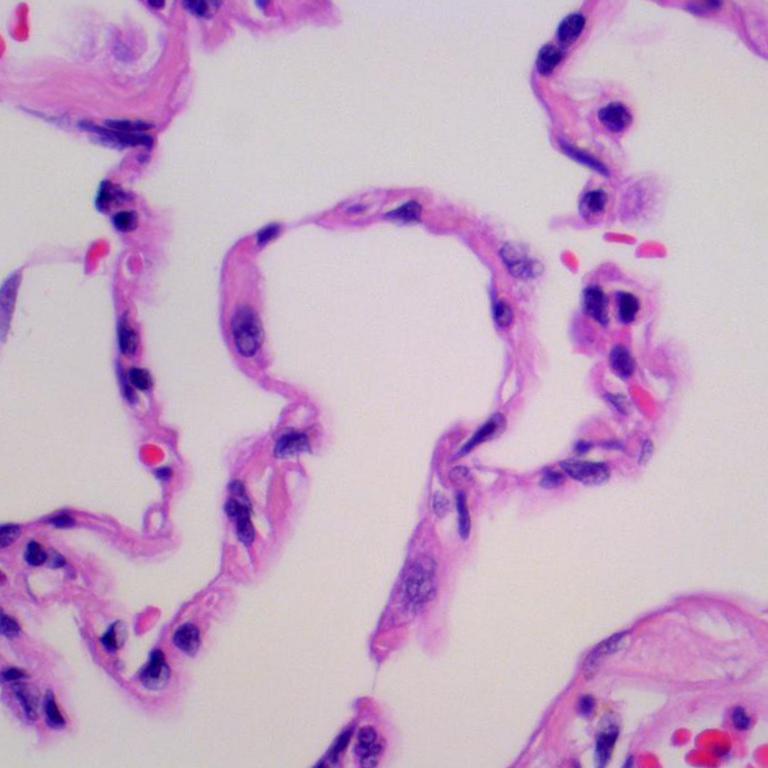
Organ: lung
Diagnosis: benign